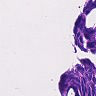
Metastatic tissue present: no